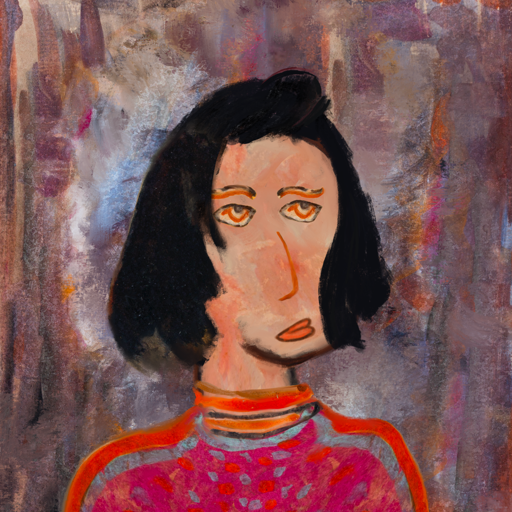
Background: Hypocrite, Head And Neck Side: Roy_Bahadur, Face Side: Experience, Bust: Sisters, Hair Side: Mosgoul, Head Accessory: Blank, Second Necklace: Blank, Necklace: Experience, Baby: Blank